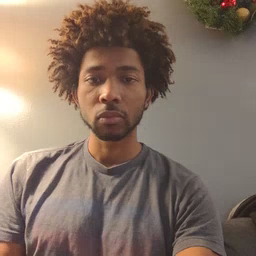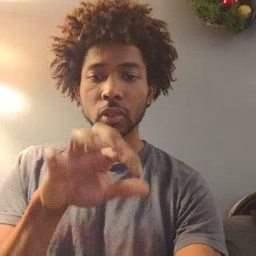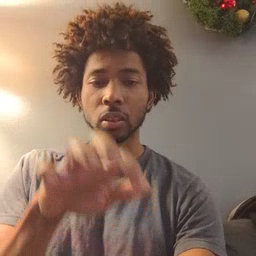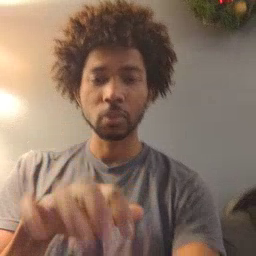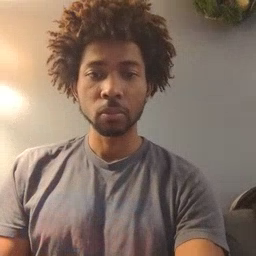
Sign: alligator